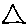
Label: triangle